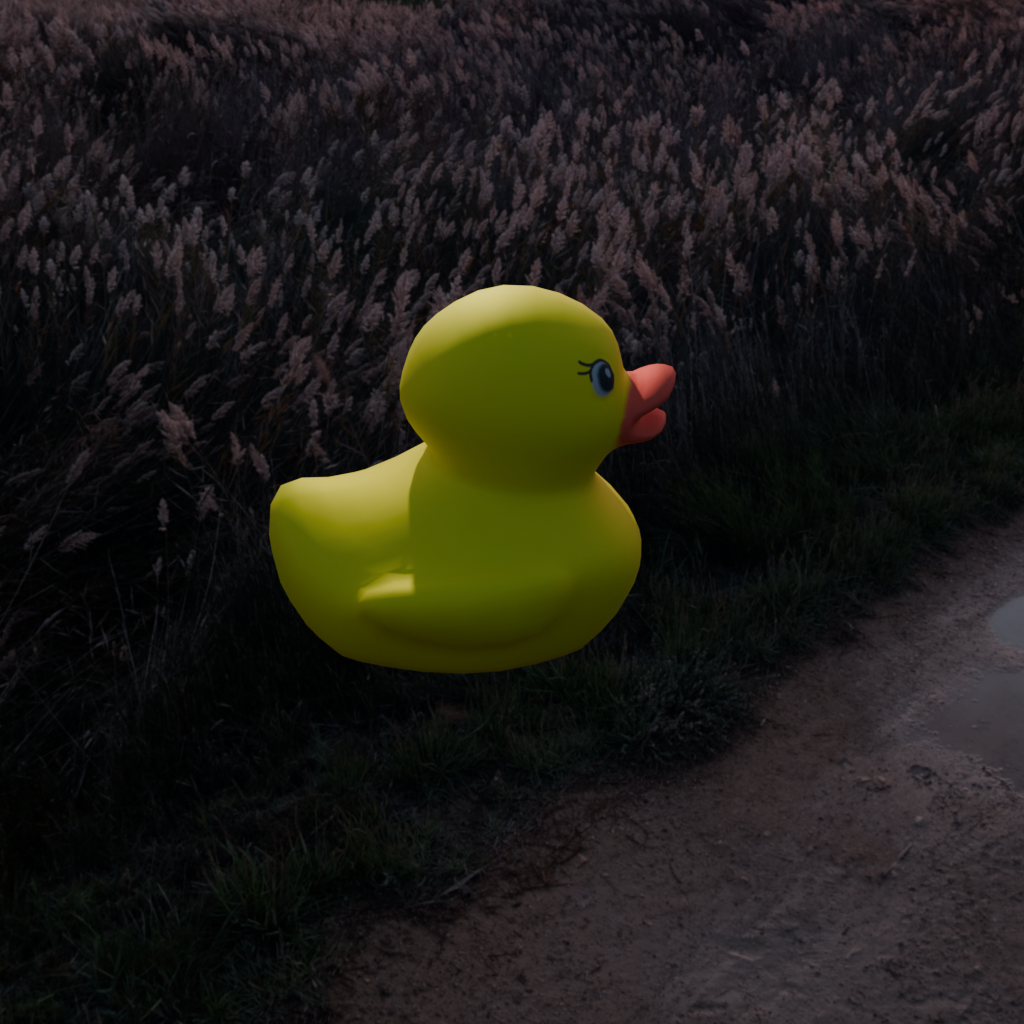
an image of a yellow rubber duck seen from <right> in a muddy path at sunset with fields on both sides.